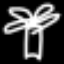
Label: palm tree